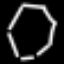
Label: octagon